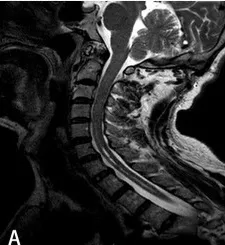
The imaging findings of the patient. (A) Sagittal T2 weighted image showing syringomyelia exists in the C5-T2 spinal cord.
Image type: radiology (mri)